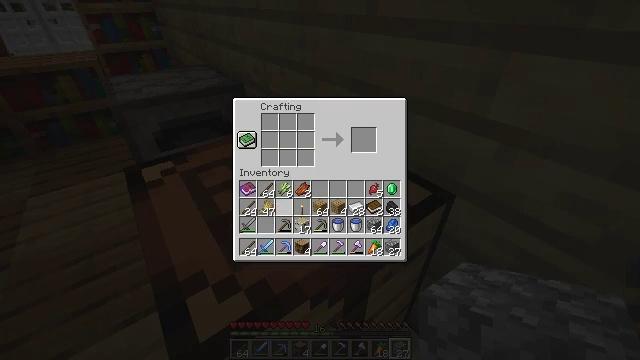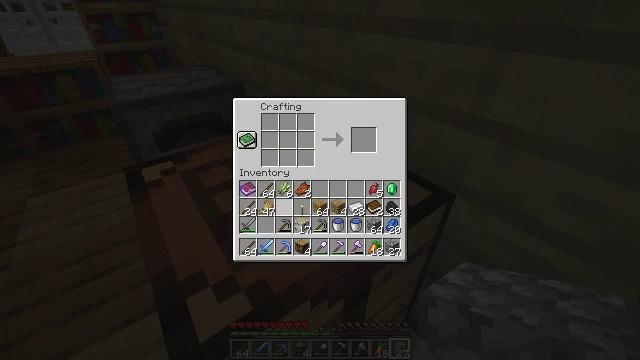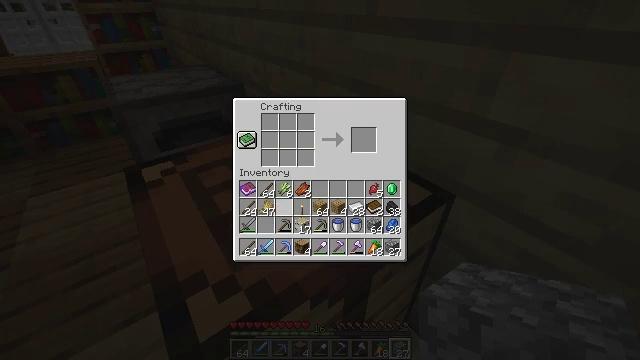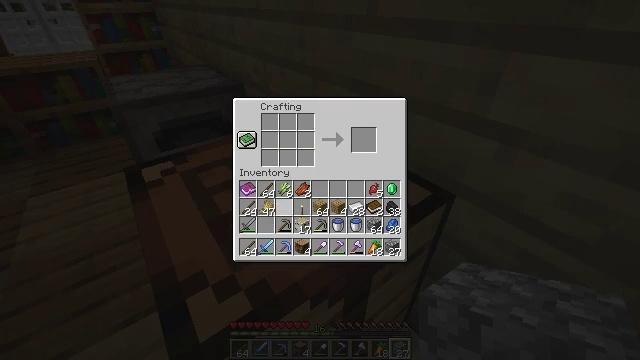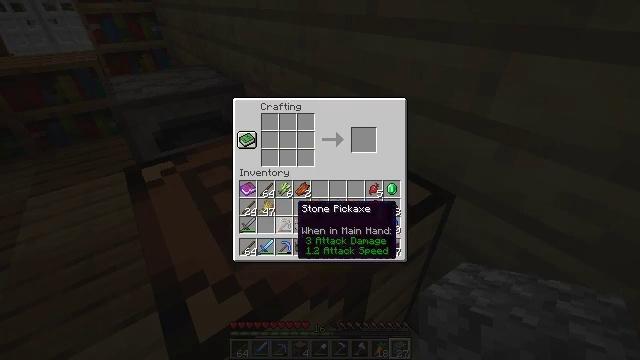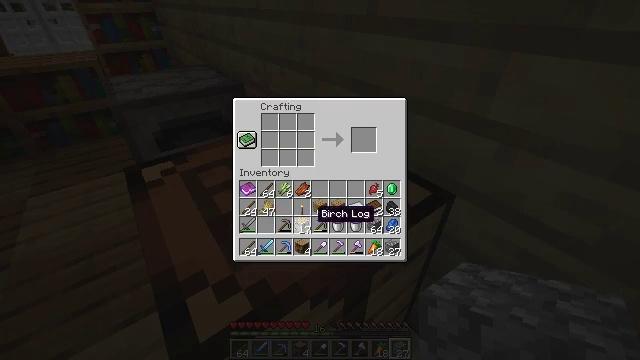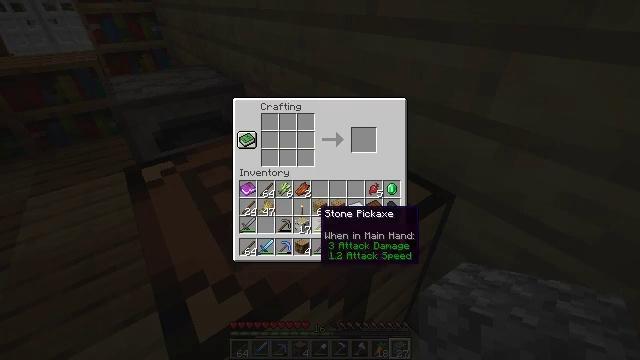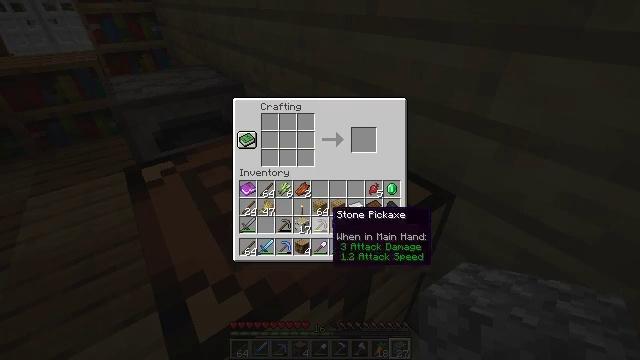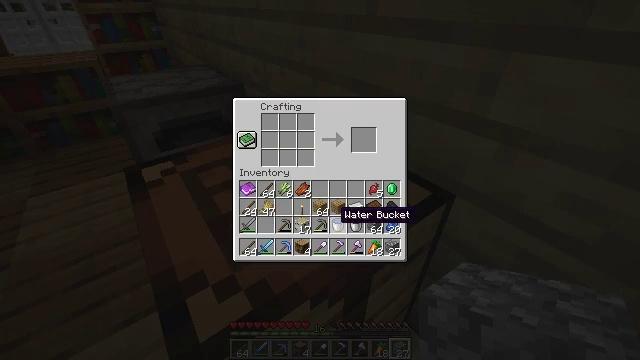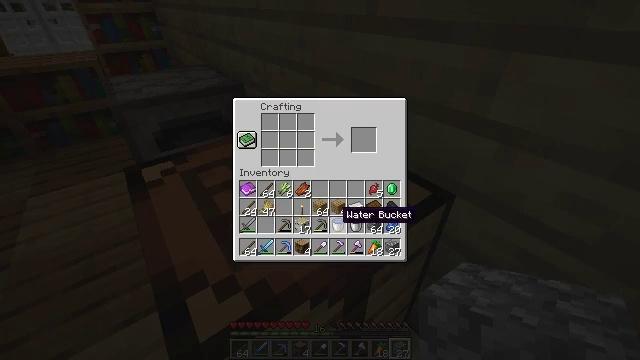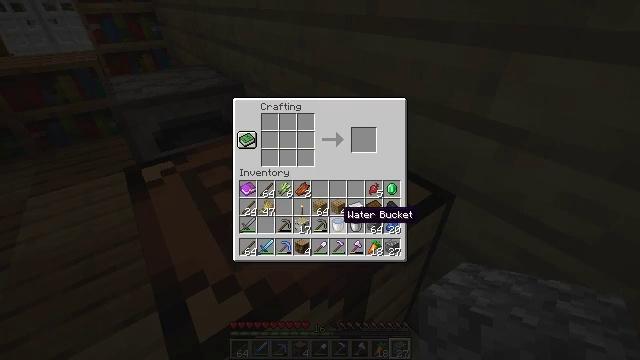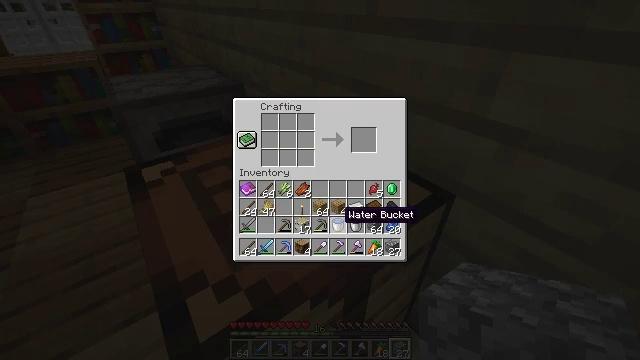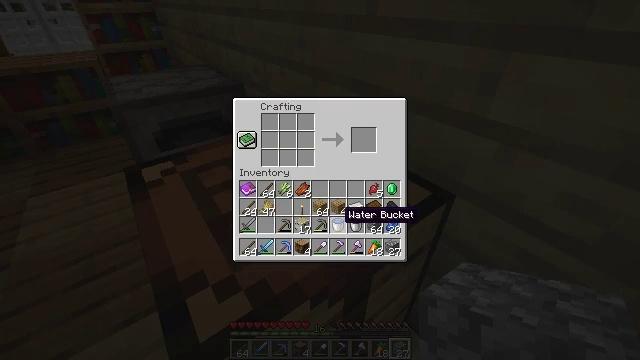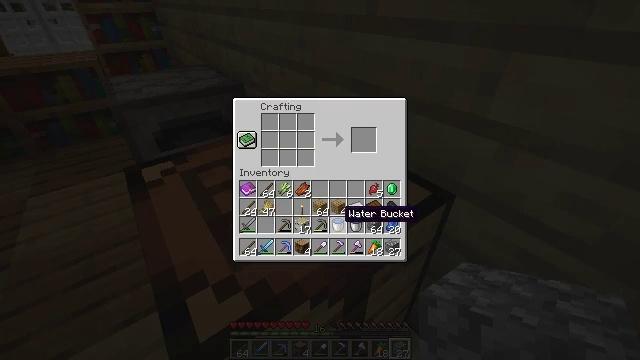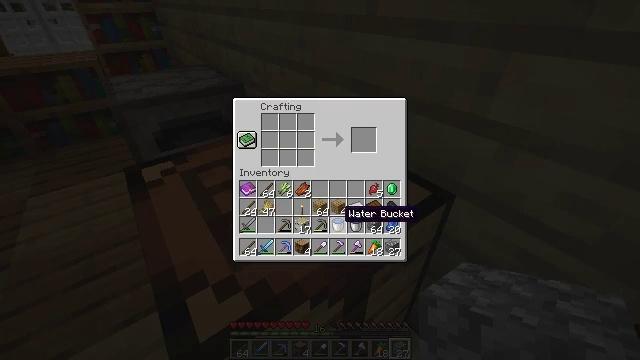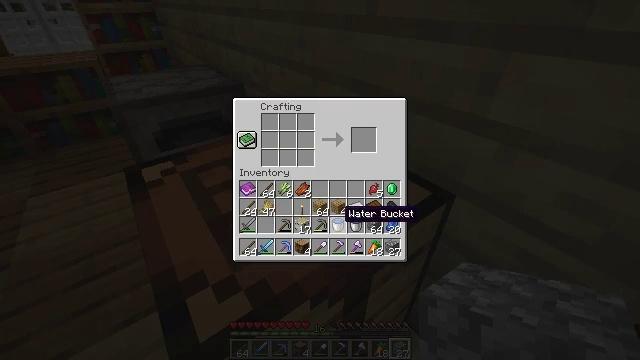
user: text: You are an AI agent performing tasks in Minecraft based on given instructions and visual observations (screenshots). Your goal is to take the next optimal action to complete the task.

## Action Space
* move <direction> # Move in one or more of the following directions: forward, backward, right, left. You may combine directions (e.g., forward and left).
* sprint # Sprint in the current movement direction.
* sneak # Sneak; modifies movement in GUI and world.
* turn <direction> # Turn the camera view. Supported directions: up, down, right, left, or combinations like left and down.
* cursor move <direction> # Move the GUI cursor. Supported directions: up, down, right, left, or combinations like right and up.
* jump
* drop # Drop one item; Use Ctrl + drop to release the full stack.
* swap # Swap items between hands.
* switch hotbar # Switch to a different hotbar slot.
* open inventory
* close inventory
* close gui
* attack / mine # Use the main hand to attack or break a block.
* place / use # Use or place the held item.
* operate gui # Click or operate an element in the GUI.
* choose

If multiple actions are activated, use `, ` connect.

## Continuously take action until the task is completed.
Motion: motion action
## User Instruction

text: Open the crafting table to make an iron door with iron ingots.
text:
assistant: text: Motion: no_op
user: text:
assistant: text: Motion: no_op
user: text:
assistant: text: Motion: no_op
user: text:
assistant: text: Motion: cursor move right
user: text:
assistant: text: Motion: cursor move right
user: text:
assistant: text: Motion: no_op
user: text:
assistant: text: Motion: cursor move right
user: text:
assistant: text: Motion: cursor move right
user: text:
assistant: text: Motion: no_op
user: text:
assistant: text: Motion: no_op
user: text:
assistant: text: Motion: no_op
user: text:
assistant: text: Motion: no_op
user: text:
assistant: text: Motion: no_op
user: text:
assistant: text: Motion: no_op
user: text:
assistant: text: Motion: no_op
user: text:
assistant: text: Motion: no_op
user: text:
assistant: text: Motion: no_op
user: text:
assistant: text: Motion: cursor move right
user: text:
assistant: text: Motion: close gui
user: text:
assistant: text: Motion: turn right, open inventory
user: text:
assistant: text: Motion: turn right, open inventory
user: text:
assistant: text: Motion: turn right
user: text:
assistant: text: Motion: turn right and up
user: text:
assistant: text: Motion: turn right and up
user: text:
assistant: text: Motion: move forward, turn right and up
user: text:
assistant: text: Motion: move forward, turn right
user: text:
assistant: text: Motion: move forward, turn right
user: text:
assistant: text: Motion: move forward, turn right
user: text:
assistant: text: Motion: move forward, turn right and up
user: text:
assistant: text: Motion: move forward, turn right